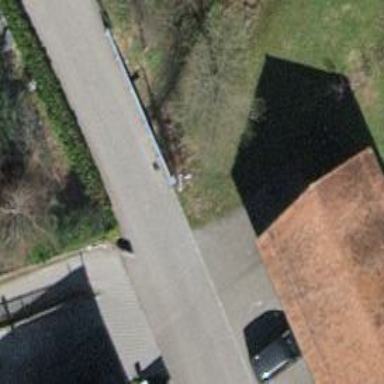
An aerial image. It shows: Residential road with bridge.